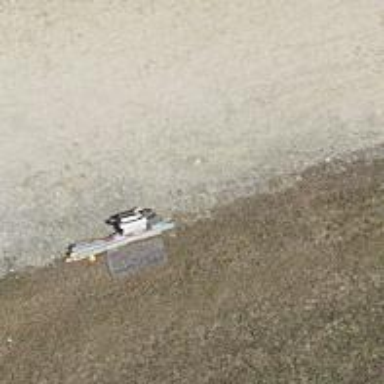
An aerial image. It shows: Charging station.